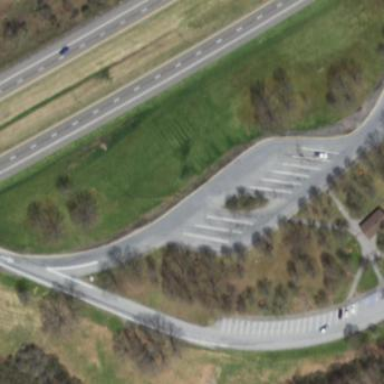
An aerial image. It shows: Rest area along the road.